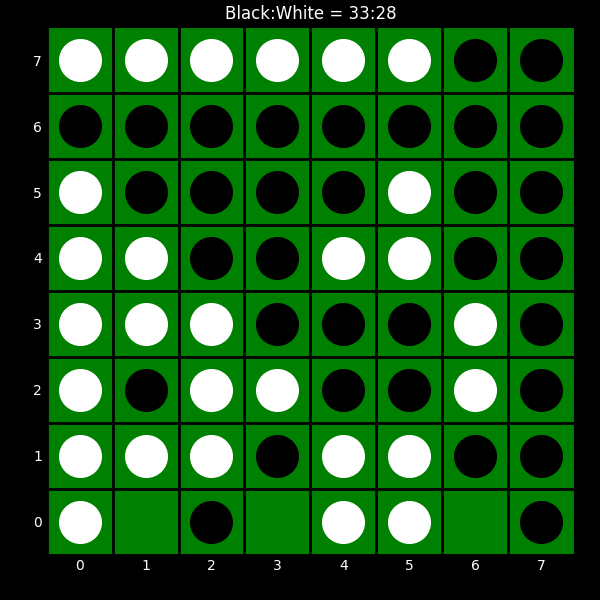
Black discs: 33
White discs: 28